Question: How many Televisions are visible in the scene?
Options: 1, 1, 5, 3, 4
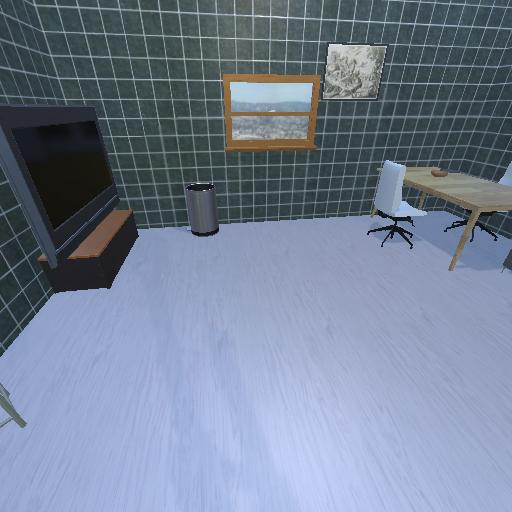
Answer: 1